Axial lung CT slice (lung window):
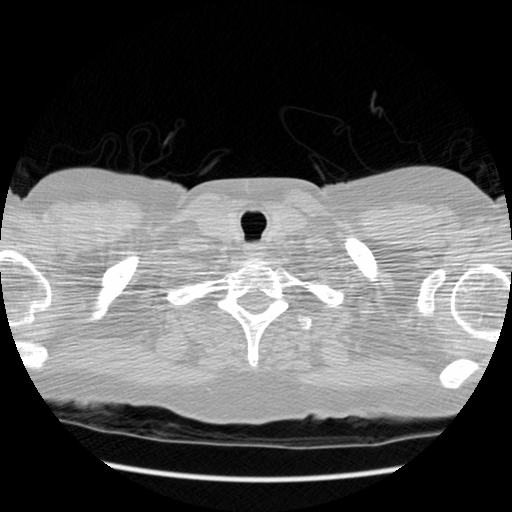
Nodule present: no